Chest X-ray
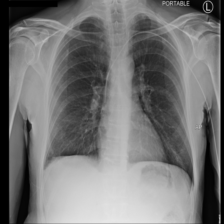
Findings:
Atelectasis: negative
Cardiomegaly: negative
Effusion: negative
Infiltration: negative
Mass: negative
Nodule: negative
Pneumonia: negative
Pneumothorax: negative
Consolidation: negative
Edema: negative
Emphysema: negative
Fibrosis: negative
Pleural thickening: negative
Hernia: negative